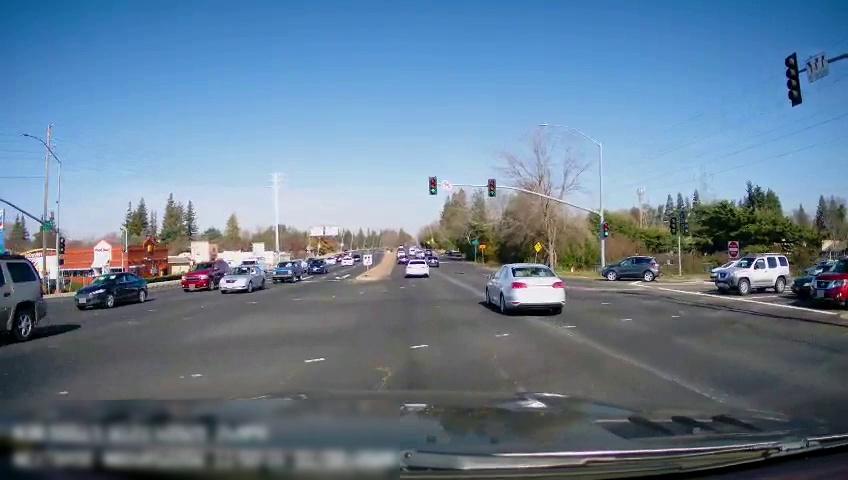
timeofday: Day
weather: Sunny
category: Drivable Space
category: Drivable Space
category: Vehicles | Car
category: Vehicles | Car
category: Vehicles | SUV
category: Vehicles | Car
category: Vehicles | SUV
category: Vehicles | Car
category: Vehicles | Car
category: Vehicles | Car
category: Vehicles | Car
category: Vehicles | SUV
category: Vehicles | Car
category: Vehicles | Car
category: Vehicles | Truck
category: Vehicles | Car
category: Vehicles | Car
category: Vehicles | SUV
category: Vehicles | Car
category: Vehicles | SUV
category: Lanes | Opposite Lane
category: Traffic | Lights
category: Traffic | Lights
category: Traffic | Lights
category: Traffic | Lights
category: Traffic | Lights
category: Traffic | Signs
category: Traffic | Lights
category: Traffic | Lights
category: Traffic | Signs